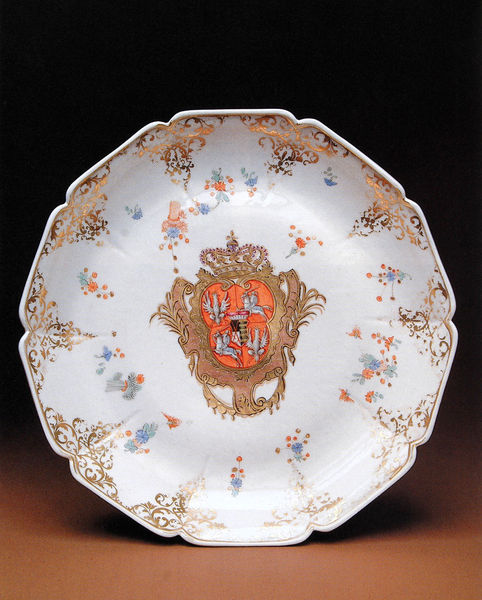
Titel: Schale aus dem "Krönungsservice"
Standort: Dresden
Institution: Zwinger
Schlagwörter: adler, blau, blätter, flügel, schatten, vogel, weiß, ocker, blume, blumen, braun, licht, orange, schwarz, tisch, blüte, blüten, rot, tiere, beige, muster, ornament, rahmen, schale, schüssel, spitze, stehen, teller, holland, spiegel, felder, flach, gold, stehend, adel, spitzen, pflanzen, krone, rosa, pferd, reiter, rund, keramik, ranken, hellblau, fahne, creme, blümchen, rand, könig, essen, handarbeit, dekor, floral, ornamente, verzierung, platte, bemalt, foto, fotografie, photographie, punkte, kante, hummer, blumenmuster, eckig, porzellan, vergoldet, gemalt, form, service, malen, schmetterling, ritter, photo, ecken, wappen, schnörkel, geblümt, farbfoto, manufaktur, zierde, insekt, goldrand, meissen, porzelan, bemalung, mittelfeld, gegenstand, glasiert, gebrannt, aufnahme, vertiefung, vergoldung, gewellt, oragne, kerben, zentriert, ding, handbemalt, blattgold, atelieraufnahme, einkerbung, reichsadler, be,alt, jugentstiel, könikswappen, potellan, scahle, schaler, streublumen, teller wapppen orange blau gol, vierteilig, wappenteller, zehneck, langusten, porzellan dresden, 10, gekerbt, handarbeot